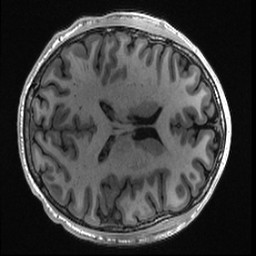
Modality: T1w
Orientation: axial
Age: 21
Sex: male